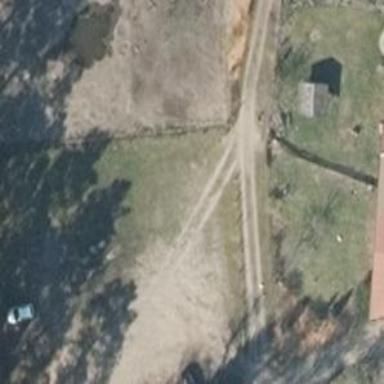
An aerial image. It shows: Dirt track road with grade2 tracktype.